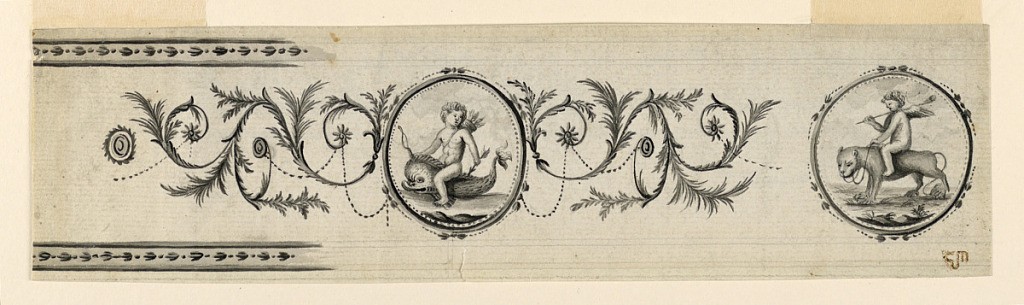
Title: Design for a Painted Frieze
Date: ca. 1790
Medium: Graphite, brush and gray watercolor, Chiese black on paper
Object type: Drawing
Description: An ovoidal medallion with cupid riding a dolphin is flanked by rinceaux. Verso: an ovoidal frieze is bordered by bands with laural garlands on top and bottom edge. The landscape consists of trees, plants, a house, a bridge, a gate, a poplar alley. Some men are shown, three of them near monumental Hermae. Bottom left: a part of a leaf border.